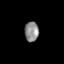
Tissue: prostate
Cell type: T cells
Senescence score: 0.693
Nuclear area (px): 273
Mean DAPI intensity: 139.74